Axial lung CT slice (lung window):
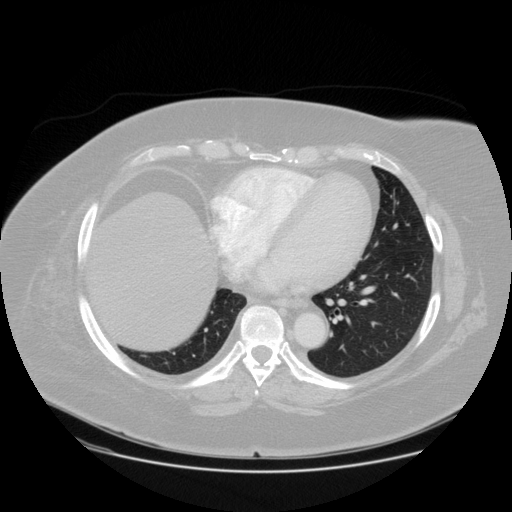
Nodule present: no